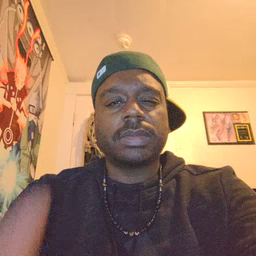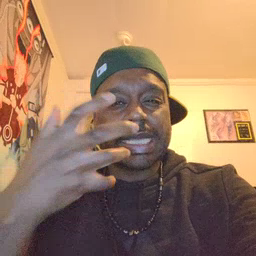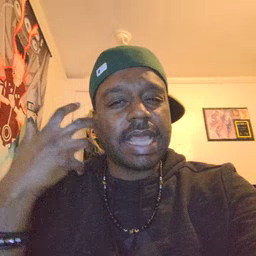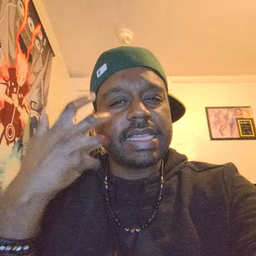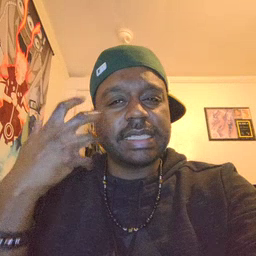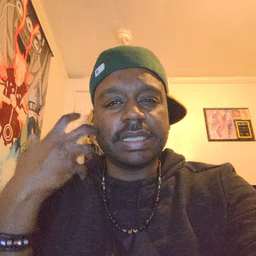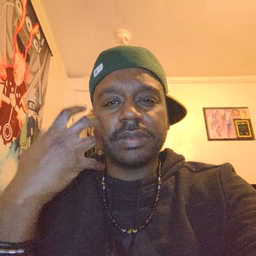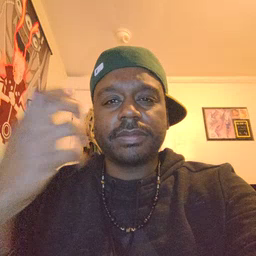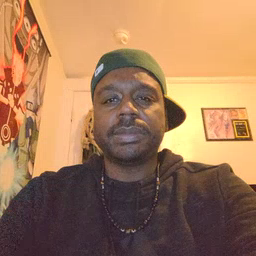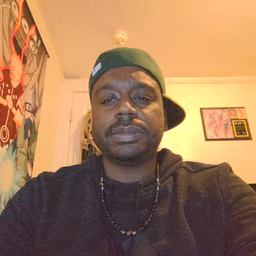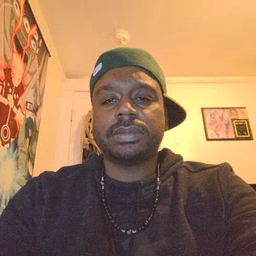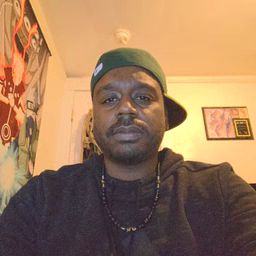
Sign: tiger